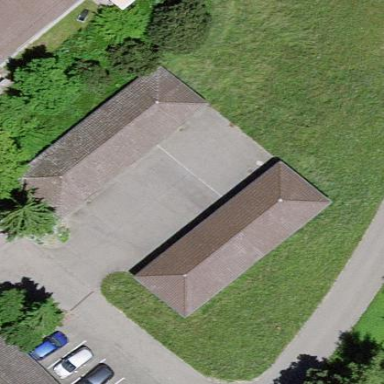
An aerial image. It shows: Group of garages.